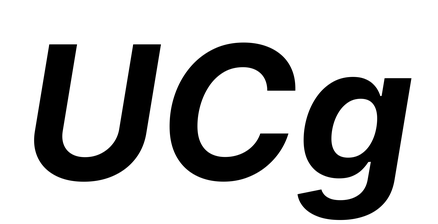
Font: Inter-Italic_Bold_Italic